Question: I create a Bootstrap 4 navbar with a navbar-brand logo and Navbar-brand text.
But i don't know how to position the brand-logo and text :(
'''
<!doctype html>
<html lang="en">
<head>
<title>Hello, world!</title>
<!-- Required meta tags -->
<meta charset="utf-8">
<meta name="viewport" content="width=device-width, initial-scale=1, shrink-to-fit=no">
<!-- Bootstrap CSS -->
<link rel="stylesheet" href="https://maxcdn.bootstrapcdn.com/bootstrap/4.0.0-beta.2/css/bootstrap.min.css" integrity="sha384-PsH8R72JQ3SOdhVi3uxftmaW6Vc51MKb0q5P2rRUpPvrszuE4W1povHYgTpBfshb" crossorigin="anonymous">
</head>
<body>
<nav class="navbar navbar-expand-lg navbar-dark bg-primary">
<a class="navbar-brand" href="#">
<img src="http://via.placeholder.com/117x52" class="d-inline-block align-top" alt="logo"> Tools
</a>
<button class="navbar-toggler" type="button" data-toggle="collapse" data-target="#navbarNav" aria-controls="navbarNav" aria-expanded="false" aria-label="Toggle navigation">
<span class="navbar-toggler-icon"></span>
</button>
<div class="collapse navbar-collapse" id="navbarNav">
<ul class="navbar-nav">
<li class="nav-item active">
<a class="nav-link" href="#">Home <span class="sr-only">(current)</span></a>
</li>
<li class="nav-item">
<a class="nav-link" href="#">Link1</a>
</li>
<li class="nav-item">
<a class="nav-link" href="#">Link2</a>
</li>
</ul>
</div>
</nav>
<!-- Optional JavaScript -->
<!-- jQuery first, then Popper.js, then Bootstrap JS -->
<script src="https://code.jquery.com/jquery-3.2.1.slim.min.js" integrity="sha384-KJ3o2DKtIkvYIK3UENzmM7KCkRr/rE9/Qpg6aAZGJwFDMVNA/GpGFF93hXpG5KkN" crossorigin="anonymous"></script>
<script src="https://cdnjs.cloudflare.com/ajax/libs/popper.js/1.12.3/umd/popper.min.js" integrity="sha384-vFJXuSJphROIrBnz7yo7oB41mKfc8JzQZiCq4NCceLEaO4IHwicKwpJf9c9IpFgh" crossorigin="anonymous"></script>
<script src="https://maxcdn.bootstrapcdn.com/bootstrap/4.0.0-beta.2/js/bootstrap.min.js" integrity="sha384-alpBpkh1PFOepccYVYDB4do5UnbKysX5WZXm3XxPqe5iKTfUKjNkCk9SaVuEZflJ" crossorigin="anonymous"></script>
</body>
</html>
'''
My problem: I like to have that the border over and under the img is only 1px small and the "Tools" text is in the middle.
I try out some padding and margin in CSS but I did not solve the problem.
How I imagine the navbar:

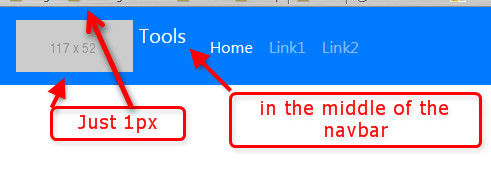
Answer: you can overwrite the bootstrap css adding this to yous css:
'''
.navbar {padding:1px 1rem !important}
.navbar-brand { padding:0 !important; line-height: 52px !important}
'''
'''
<!doctype html>
<html lang="en">
<head>
<title>Hello, world!</title>
<!-- Required meta tags -->
<meta charset="utf-8">
<meta name="viewport" content="width=device-width, initial-scale=1, shrink-to-fit=no">
<!-- Bootstrap CSS -->
<link rel="stylesheet" href="https://maxcdn.bootstrapcdn.com/bootstrap/4.0.0-beta.2/css/bootstrap.min.css" integrity="sha384-PsH8R72JQ3SOdhVi3uxftmaW6Vc51MKb0q5P2rRUpPvrszuE4W1povHYgTpBfshb" crossorigin="anonymous">
</head>
<body>
<nav class="navbar navbar-expand-lg navbar-dark bg-primary">
<a class="navbar-brand" href="#">
<img src="http://via.placeholder.com/117x52" class="d-inline-block align-top" alt="logo"> Tools
</a>
<button class="navbar-toggler" type="button" data-toggle="collapse" data-target="#navbarNav" aria-controls="navbarNav" aria-expanded="false" aria-label="Toggle navigation">
<span class="navbar-toggler-icon"></span>
</button>
<div class="collapse navbar-collapse" id="navbarNav">
<ul class="navbar-nav">
<li class="nav-item active">
<a class="nav-link" href="#">Home <span class="sr-only">(current)</span></a>
</li>
<li class="nav-item">
<a class="nav-link" href="#">Link1</a>
</li>
<li class="nav-item">
<a class="nav-link" href="#">Link2</a>
</li>
</ul>
</div>
</nav>
<!-- Optional JavaScript -->
<!-- jQuery first, then Popper.js, then Bootstrap JS -->
<script src="https://code.jquery.com/jquery-3.2.1.slim.min.js" integrity="sha384-KJ3o2DKtIkvYIK3UENzmM7KCkRr/rE9/Qpg6aAZGJwFDMVNA/GpGFF93hXpG5KkN" crossorigin="anonymous"></script>
<script src="https://cdnjs.cloudflare.com/ajax/libs/popper.js/1.12.3/umd/popper.min.js" integrity="sha384-vFJXuSJphROIrBnz7yo7oB41mKfc8JzQZiCq4NCceLEaO4IHwicKwpJf9c9IpFgh" crossorigin="anonymous"></script>
<script src="https://maxcdn.bootstrapcdn.com/bootstrap/4.0.0-beta.2/js/bootstrap.min.js" integrity="sha384-alpBpkh1PFOepccYVYDB4do5UnbKysX5WZXm3XxPqe5iKTfUKjNkCk9SaVuEZflJ" crossorigin="anonymous"></script>
</body>
</html>
'''